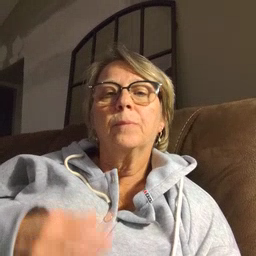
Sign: home